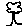
Label: tree